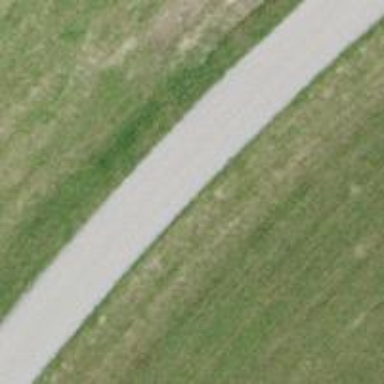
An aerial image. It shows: Well-maintained track road with grade 1 tracktype.